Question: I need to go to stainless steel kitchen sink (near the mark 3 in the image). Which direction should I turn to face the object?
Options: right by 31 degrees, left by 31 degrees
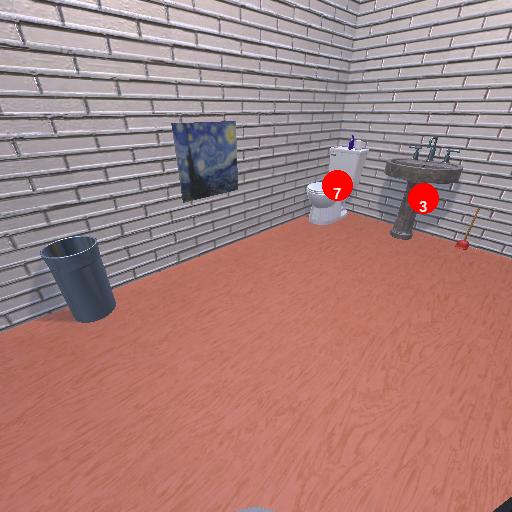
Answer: right by 31 degrees